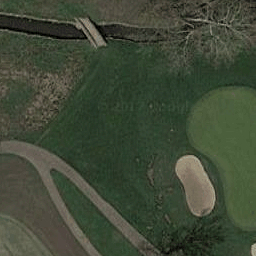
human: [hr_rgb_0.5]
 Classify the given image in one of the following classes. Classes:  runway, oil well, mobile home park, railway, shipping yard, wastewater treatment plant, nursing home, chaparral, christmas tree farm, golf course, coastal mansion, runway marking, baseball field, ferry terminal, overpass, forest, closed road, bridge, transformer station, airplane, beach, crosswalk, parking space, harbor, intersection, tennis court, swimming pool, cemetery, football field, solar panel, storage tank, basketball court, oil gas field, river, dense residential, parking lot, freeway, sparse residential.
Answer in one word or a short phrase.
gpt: golf course